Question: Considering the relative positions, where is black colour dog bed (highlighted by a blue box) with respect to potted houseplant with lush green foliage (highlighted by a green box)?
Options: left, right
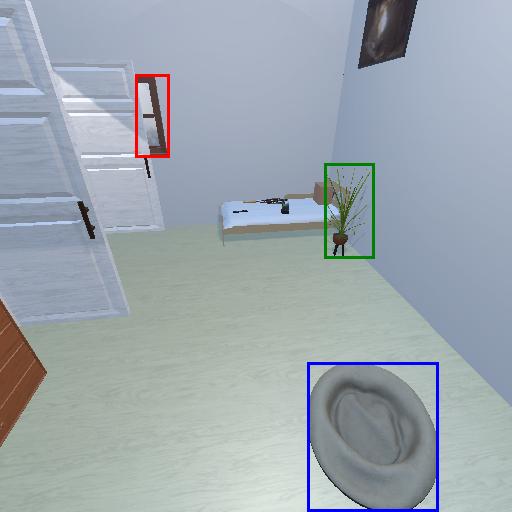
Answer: left